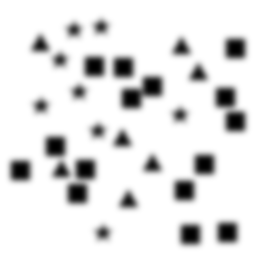
Squares: 15
Triangles: 7
Stars: 8
Total shapes: 30